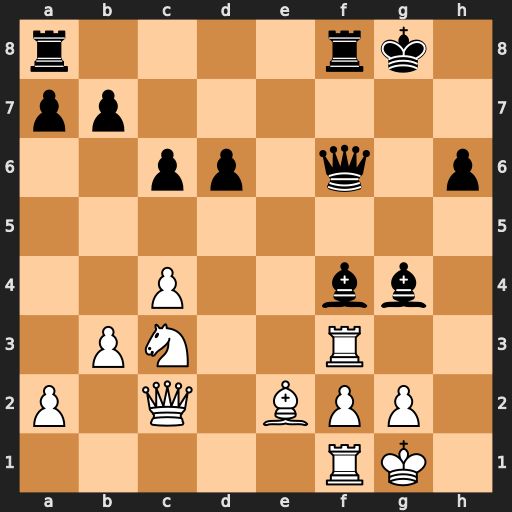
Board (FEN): r4rk1/pp6/2pp1q1p/8/2P2bb1/1PN2R2/P1Q1BPP1/5RK1
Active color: w
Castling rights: -
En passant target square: -
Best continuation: Rxf4 Qxf4 Qg6+ Kh8 Qxg4 Qxg4 Bxg4